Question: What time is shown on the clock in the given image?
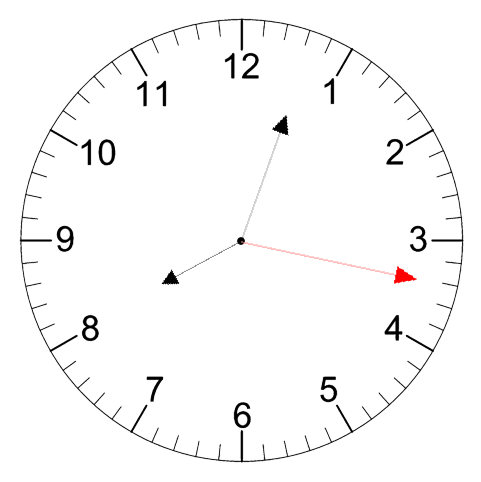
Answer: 08:03:17